Field crop: maize
Growth stage: 1
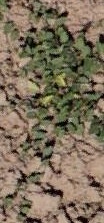
Species: convolvulus